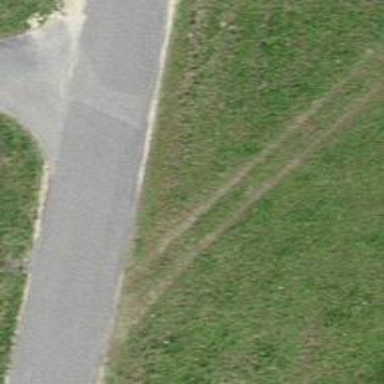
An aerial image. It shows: Track with grade 4 track type.